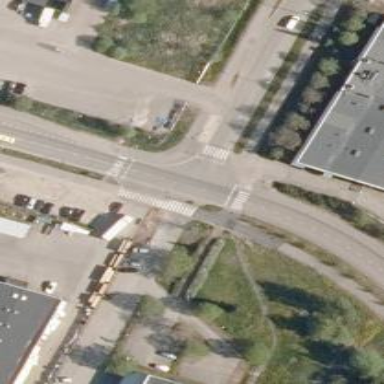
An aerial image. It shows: Marked asphalt cycleway with crossing.